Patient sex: M
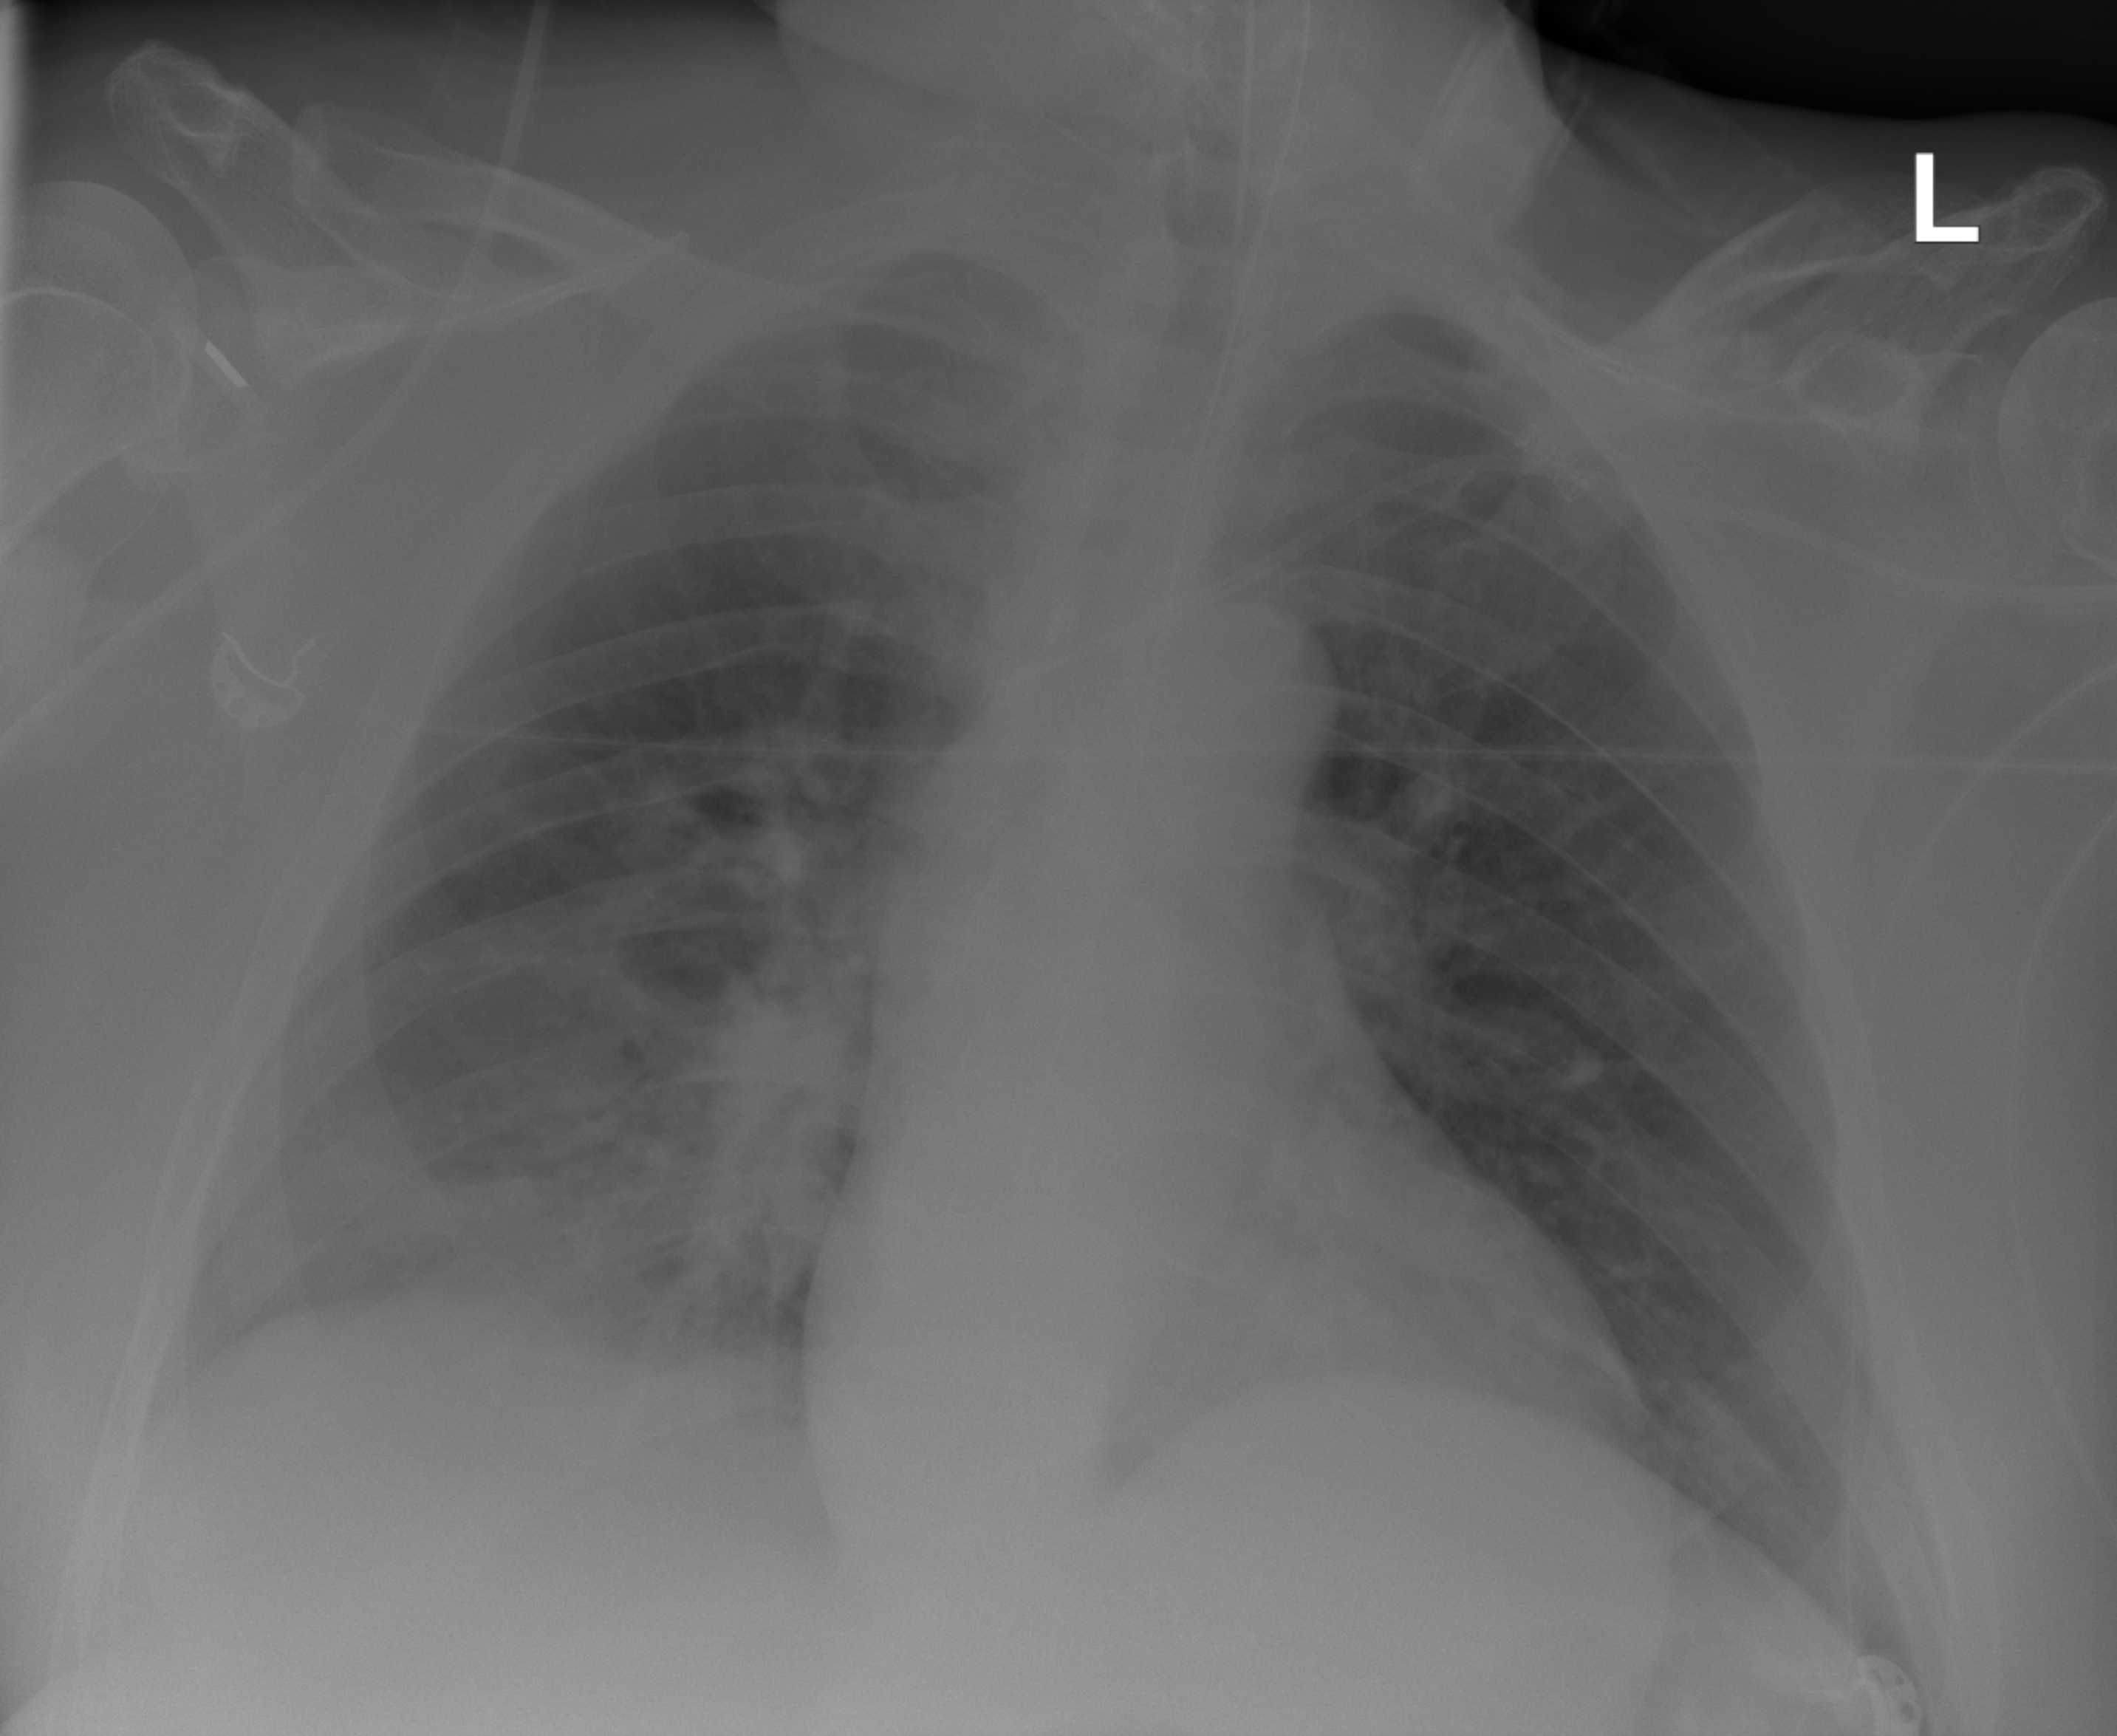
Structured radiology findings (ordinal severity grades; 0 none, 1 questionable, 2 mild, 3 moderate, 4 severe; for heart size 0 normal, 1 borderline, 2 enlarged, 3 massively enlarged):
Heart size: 0
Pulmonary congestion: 2
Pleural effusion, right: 2
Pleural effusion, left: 0
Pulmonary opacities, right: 3
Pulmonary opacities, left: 0
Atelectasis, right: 2
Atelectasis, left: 2